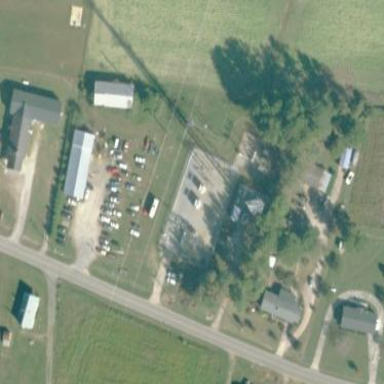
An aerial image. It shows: There is distribution substation enclosed by fence.